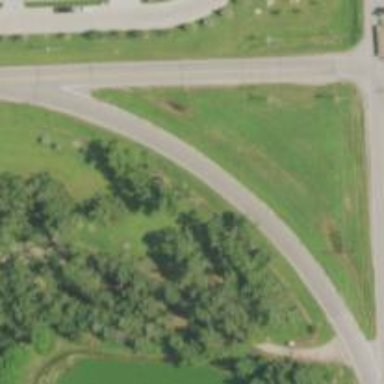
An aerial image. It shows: Tertiary link road.